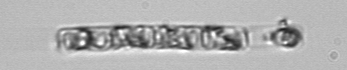
Label: Guinardia_delicatula_TAG_internal_parasite